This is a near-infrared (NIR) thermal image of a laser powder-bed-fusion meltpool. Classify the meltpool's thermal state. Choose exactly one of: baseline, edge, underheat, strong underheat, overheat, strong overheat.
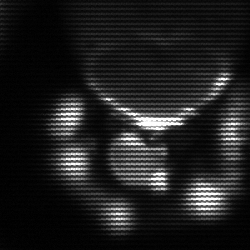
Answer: edge